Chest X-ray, PA view. Patient: 13 years old, sex F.
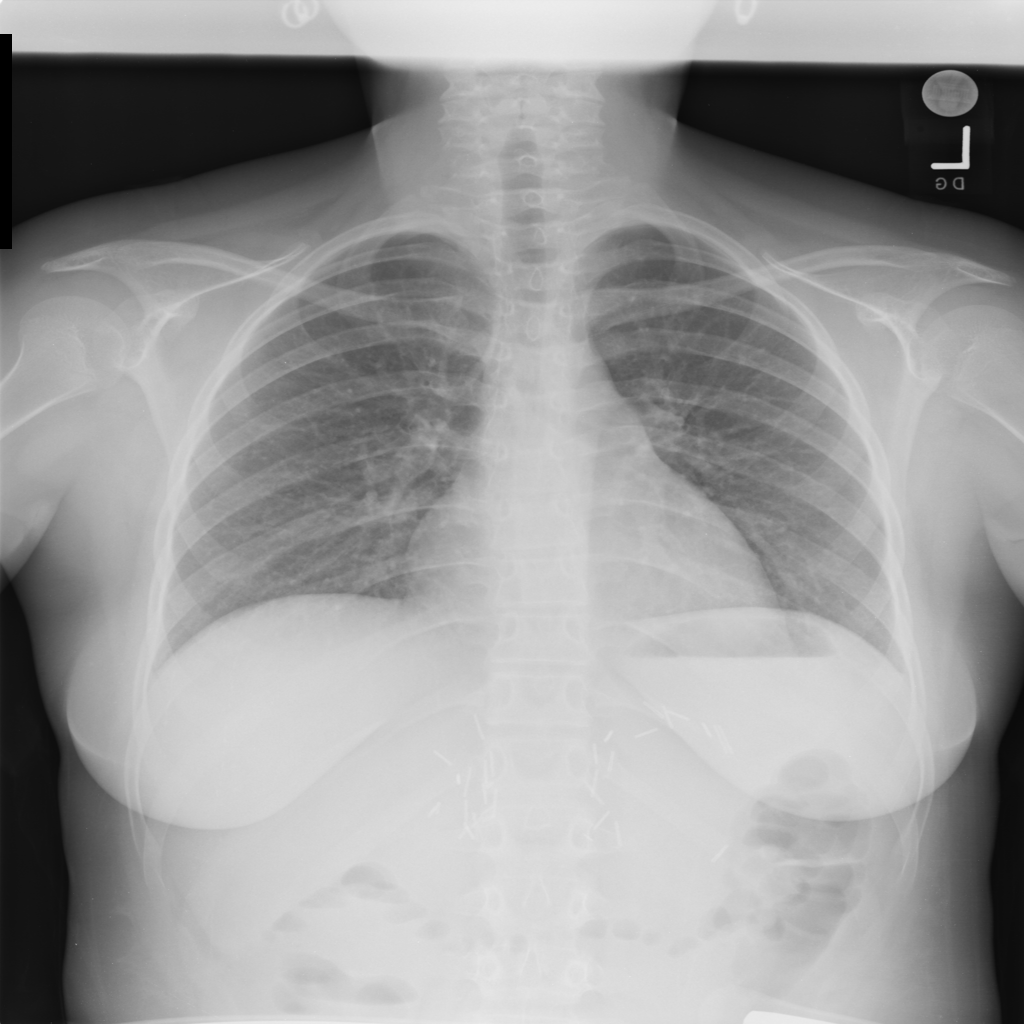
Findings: No Finding